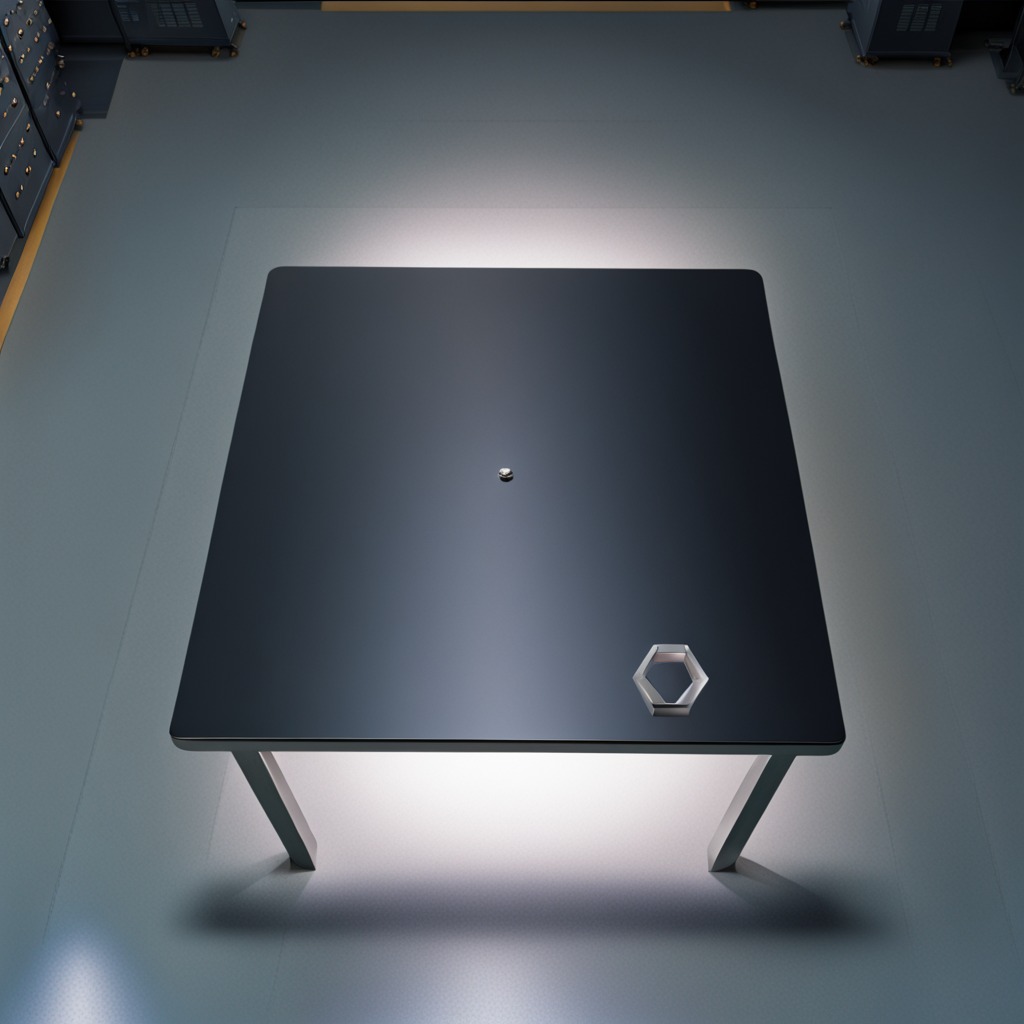
A metal nut is lying on the tabletop in the basement in the evening.